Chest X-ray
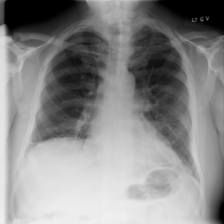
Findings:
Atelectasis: negative
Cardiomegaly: negative
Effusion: negative
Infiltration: negative
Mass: negative
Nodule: negative
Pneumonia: negative
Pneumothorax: negative
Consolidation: negative
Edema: negative
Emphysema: negative
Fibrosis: negative
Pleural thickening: negative
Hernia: negative